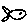
Label: fish